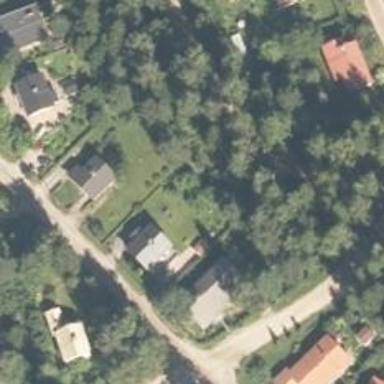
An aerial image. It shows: Suburb.